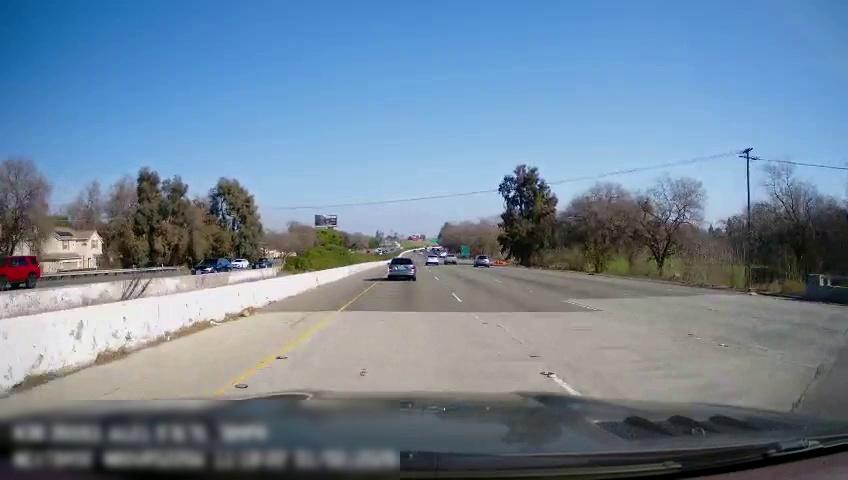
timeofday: Day
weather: Sunny
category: Drivable Space
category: Drivable Space
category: Vehicles | Car
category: Vehicles | SUV
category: Vehicles | Car
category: Vehicles | Car
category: Vehicles | Car
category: Vehicles | SUV
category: Vehicles | Truck
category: Vehicles | SUV
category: Lanes | Current Lane
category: Lanes | Current Lane
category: Lanes | Alternate Lane